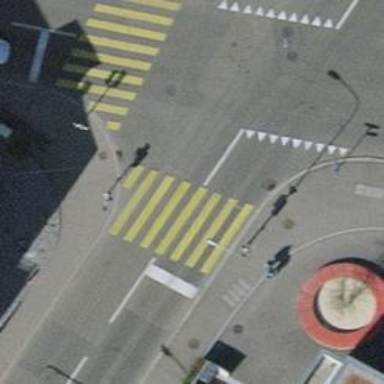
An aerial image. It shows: Zebra crossing with traffic signals.